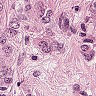
Metastatic tissue present: yes